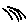
Label: hexagon